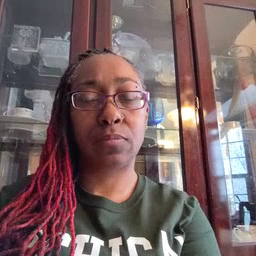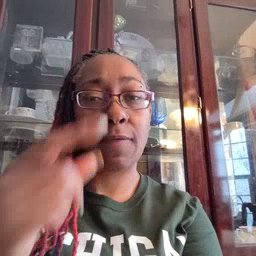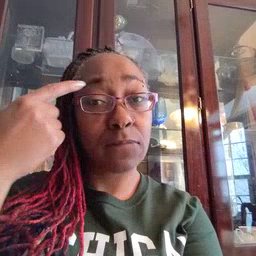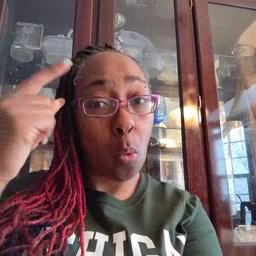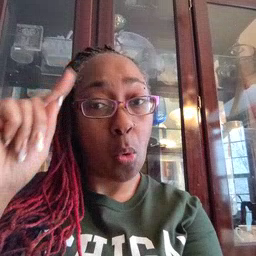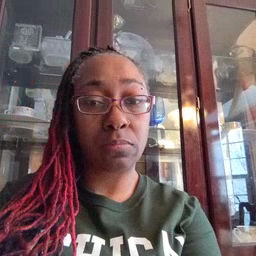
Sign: for